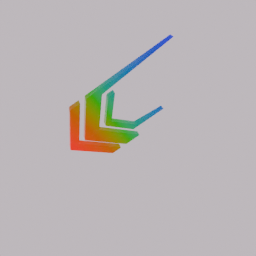
Label: decoration